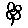
Label: flower